【题型】解答题　【知识点】解析几何　【难度】easy
已知圆过原点，且与$x$轴、$y$轴的交点的坐标分别为$(a,0)$、$(0,b)$，求\\
这个圆的方程.
【解答】
\noindent \textbf{【答案】} $\left(x-\dfrac{a}{2}\right)^2+\left(y-\dfrac{b}{2}\right)^2=\dfrac{a^2}{4}+\dfrac{b^2}{4}$

\vspace{0.5em}
\noindent \textbf{【难度】} $0.65$

\vspace{0.5em}
\noindent \textbf{【知识点】} 求过已知三点的圆的标准方程

\vspace{0.5em}
\noindent \textbf{【分析】} 根据题意可得圆心为$OA$垂直平分线与$OB$垂直平分线的交点，从而可得圆心坐标，再根据$r=|OC|$\\
求得半径，从而可写出圆的方程.

\vspace{0.5em}
\noindent \textbf{【详解】} 令$A(a,0)$,$B(0,b)$，所求圆的半径为$r$.\\
因为圆过点$O,A$，所以圆心在$OA$垂直平分线上，即圆心在直线$x=\dfrac{a}{2}$上，\\
同理,圆过点$O,B$，则圆心在直线$y=\dfrac{b}{2}$上，\\
所以圆心$C\left(\dfrac{a}{2},\dfrac{b}{2}\right)$，\\
所以$r^2=|OC|^2=\dfrac{a^2}{4}+\dfrac{b^2}{4}$，\\
所以所求圆的方程为$\left(x-\dfrac{a}{2}\right)^2+\left(y-\dfrac{b}{2}\right)^2=\dfrac{a^2}{4}+\dfrac{b^2}{4}$.

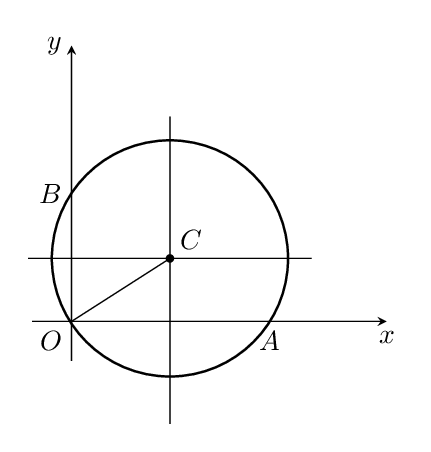